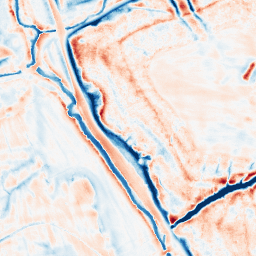
Category: edge_preserving
Decomposition family: bilateral
Decomposition parameters: d: 21
sigma_color: 150
sigma_space: 150
Upsampling method: quartic
Upsampling parameters: scale: 8
Upsampling scale: 8